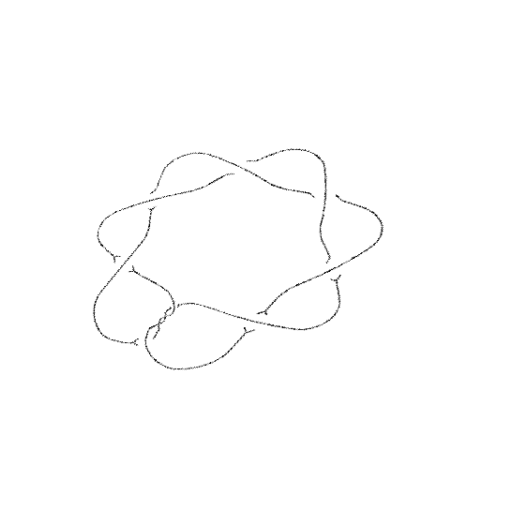
Crossing number: 10